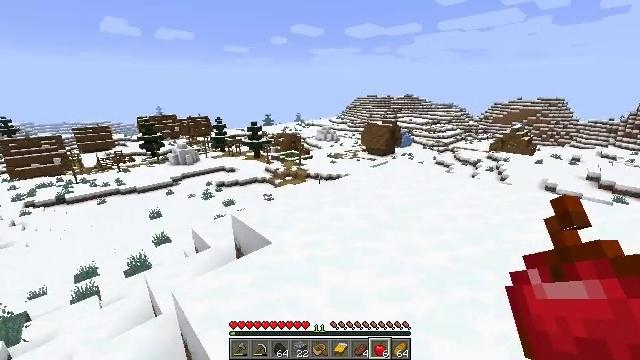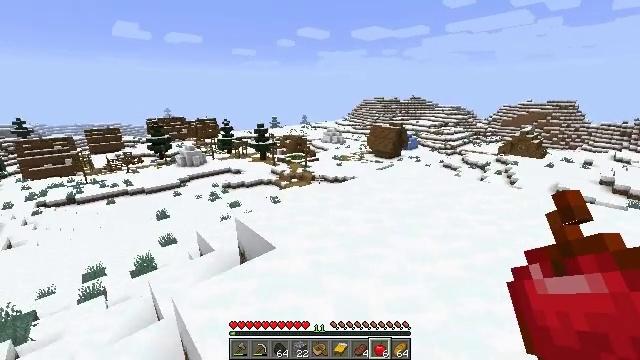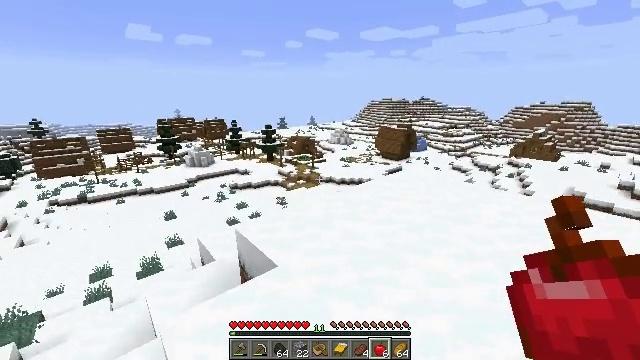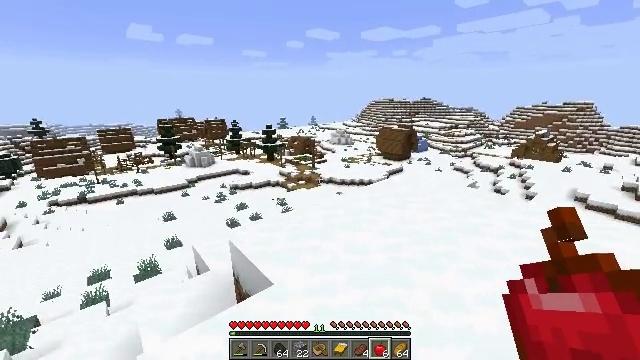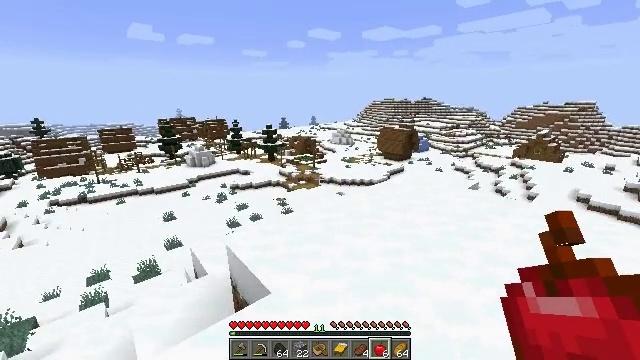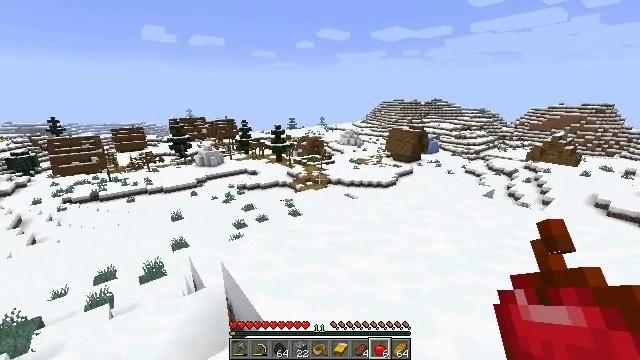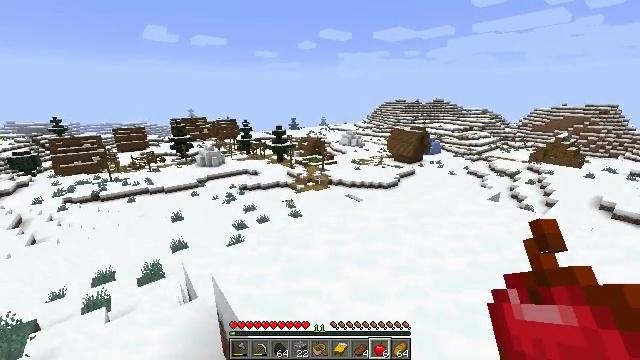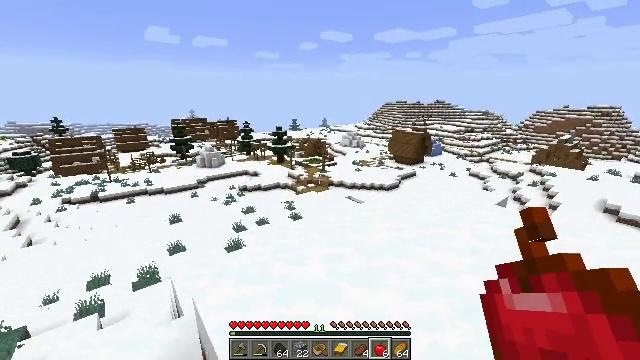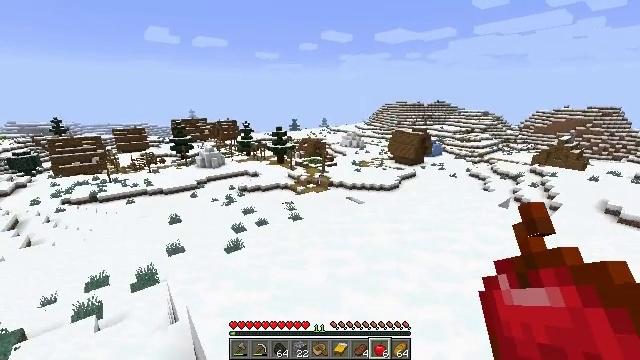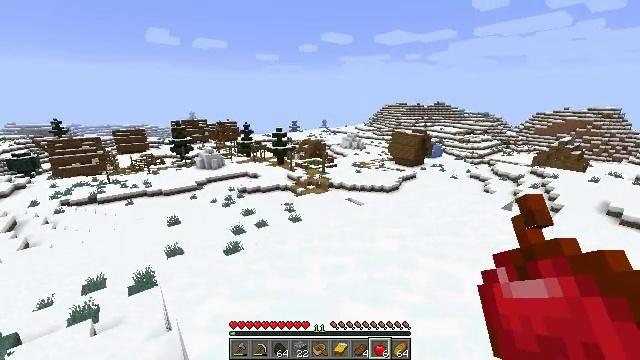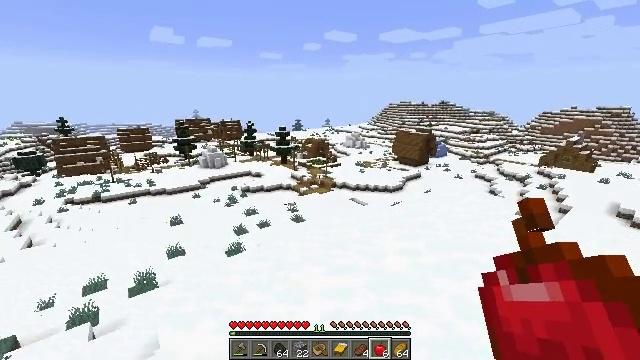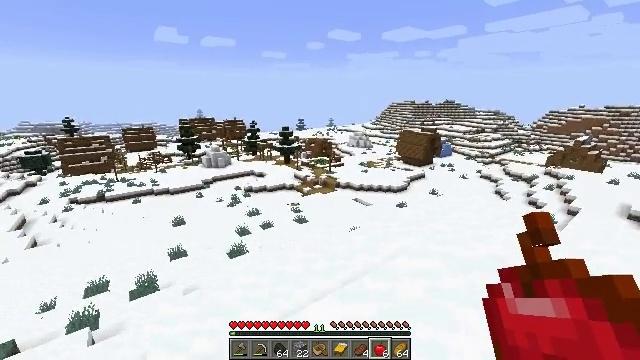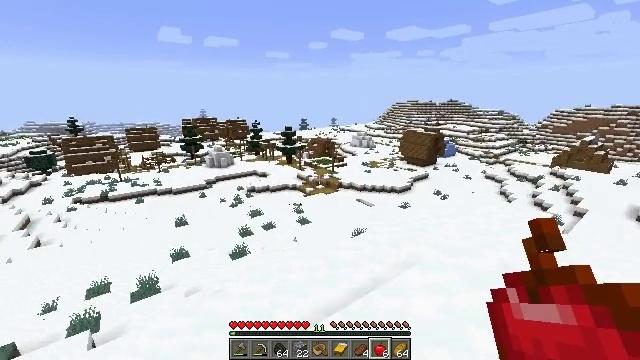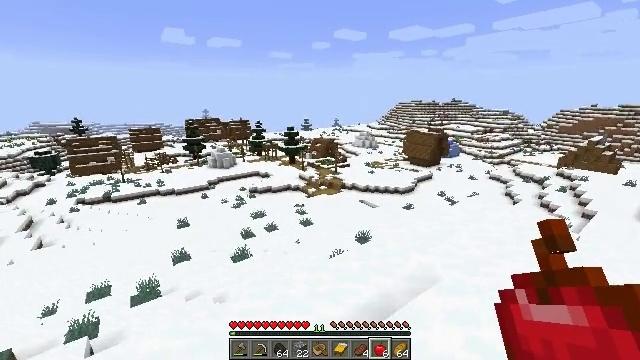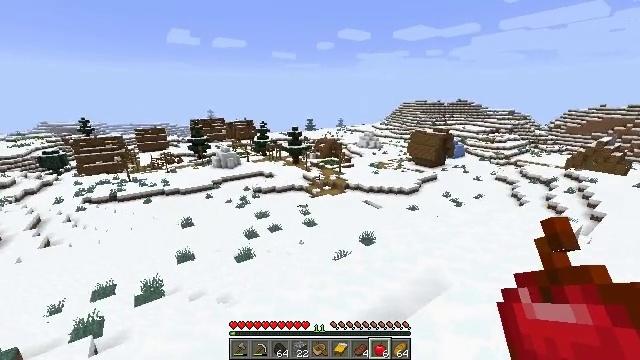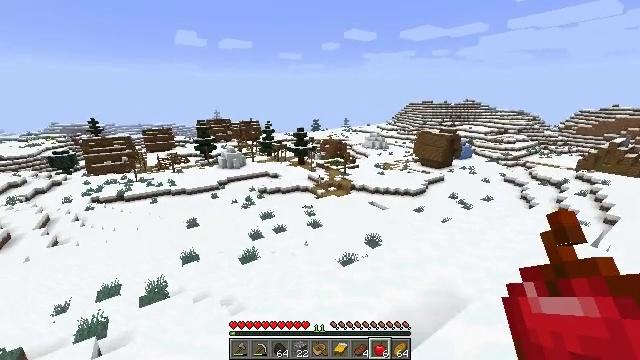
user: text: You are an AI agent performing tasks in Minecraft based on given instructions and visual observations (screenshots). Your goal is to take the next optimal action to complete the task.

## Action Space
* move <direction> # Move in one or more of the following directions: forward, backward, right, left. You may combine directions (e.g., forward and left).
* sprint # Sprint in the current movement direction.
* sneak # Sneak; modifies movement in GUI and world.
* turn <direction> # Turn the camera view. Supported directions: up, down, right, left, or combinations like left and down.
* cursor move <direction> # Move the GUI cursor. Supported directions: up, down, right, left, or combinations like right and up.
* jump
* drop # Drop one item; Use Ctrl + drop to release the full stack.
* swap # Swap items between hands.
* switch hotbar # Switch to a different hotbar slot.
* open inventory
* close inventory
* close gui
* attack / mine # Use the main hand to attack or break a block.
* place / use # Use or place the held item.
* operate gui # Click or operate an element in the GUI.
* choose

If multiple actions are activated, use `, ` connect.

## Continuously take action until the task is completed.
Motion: motion action
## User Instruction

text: Gather stripped spruce log from the tree.
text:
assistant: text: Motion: move forward, turn left
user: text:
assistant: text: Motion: move forward, turn left
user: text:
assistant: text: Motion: move forward
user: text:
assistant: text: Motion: move forward
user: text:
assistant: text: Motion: move forward, turn left
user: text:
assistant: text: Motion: move forward
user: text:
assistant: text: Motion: move forward
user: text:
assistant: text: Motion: move forward
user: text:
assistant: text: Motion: move forward
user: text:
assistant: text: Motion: move forward
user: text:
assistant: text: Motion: move forward
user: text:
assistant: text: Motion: move forward
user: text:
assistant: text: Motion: move forward
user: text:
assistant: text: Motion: move forward
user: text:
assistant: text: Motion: move forward, turn left
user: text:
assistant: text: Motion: move forward, turn left
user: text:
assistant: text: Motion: move forward
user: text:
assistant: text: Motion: move forward
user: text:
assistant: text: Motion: move forward
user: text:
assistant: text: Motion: move forward
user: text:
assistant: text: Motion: move forward
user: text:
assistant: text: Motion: move forward
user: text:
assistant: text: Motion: move forward
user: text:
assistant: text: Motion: move forward
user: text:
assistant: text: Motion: move forward
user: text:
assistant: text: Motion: move forward, turn left
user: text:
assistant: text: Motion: move forward
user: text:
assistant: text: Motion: move forward
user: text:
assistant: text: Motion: move forward
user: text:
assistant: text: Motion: move forward